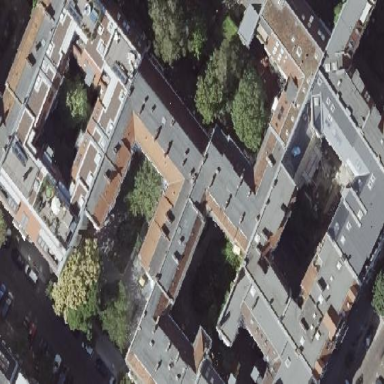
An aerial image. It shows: Grey apartment building with gambrel roof made of red roof tiles.